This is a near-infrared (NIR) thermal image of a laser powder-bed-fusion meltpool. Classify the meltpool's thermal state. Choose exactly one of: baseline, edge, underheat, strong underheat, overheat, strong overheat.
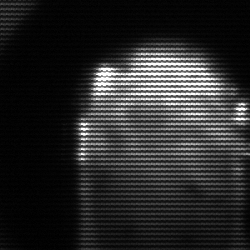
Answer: baseline